Question: I'm trying to translate a design from a designer into html/css using bootstrap but I'm struggling to get it to work. Each square will be a different image, but for now I've just been playing with divs with borders.
When on a mobile device each image should be in a single column - so it seems like they should be 'col-xs-12'.
Any idea how I should replicate this using bootstrap?

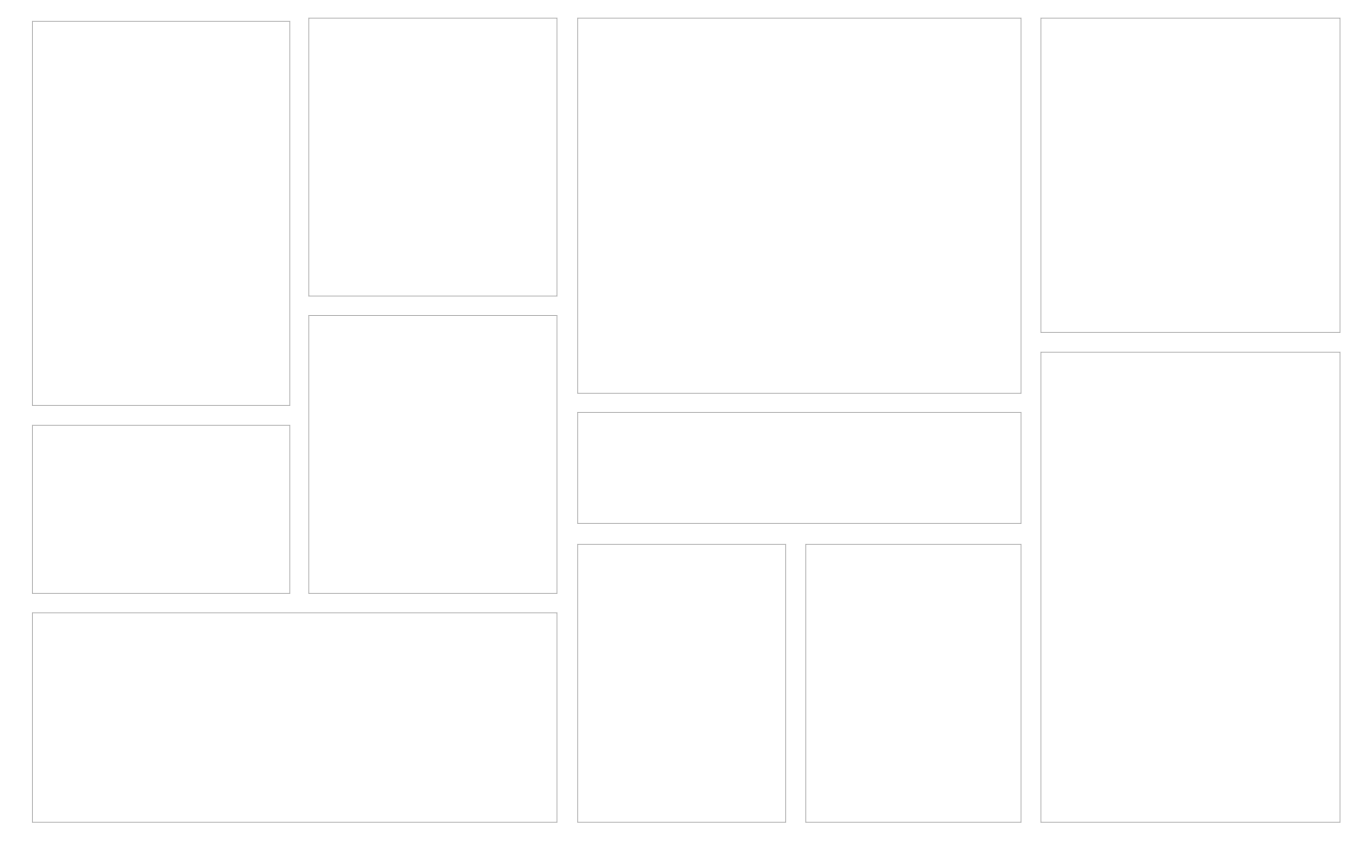
Answer: You will struggle to replicate this kind of layout using bootstrap - The bootstrap grid works on a row based principle, that means your columns with fit nicely together horizontally, but not vertically - new elements will always clear the larger element above it which will leave gaps (I have attached an example of the BS issue).
You are much better off using something like <URL> to achieve a layout like this.
'''
.one {
background: yellow;
}
.two {
background: red;
height: 100px;
}
.three {
background: blue;
height: 50px;
}
.four {
background: orange;
}
'''
'''
<link href="http://maxcdn.bootstrapcdn.com/bootstrap/3.3.4/css/bootstrap.min.css" rel="stylesheet"/>
<div class="container">
<div class "row">
<div class="col-sm-6 one">There is a gap under me above 768px width because div elements three and four will always clear the largest height of elements above.</div>
<div class="col-sm-6 two">two</div>
<div class="col-sm-6 three">three</div>
<div class="col-sm-6 four">four</div>
</div>
</div>
'''